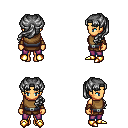
a pixel art fantasy rpg character, female body template, human, tanned skin, leather chest armor, magenta pants, gray princess hairstyle, leather bracers, gold boots, four views (front, back, left, right), 2x2 character sprite sheet, small pixel art, hard edges, no anti-aliasing